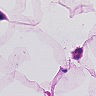
Metastatic tissue present: no